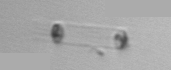
Label: Skeletonema